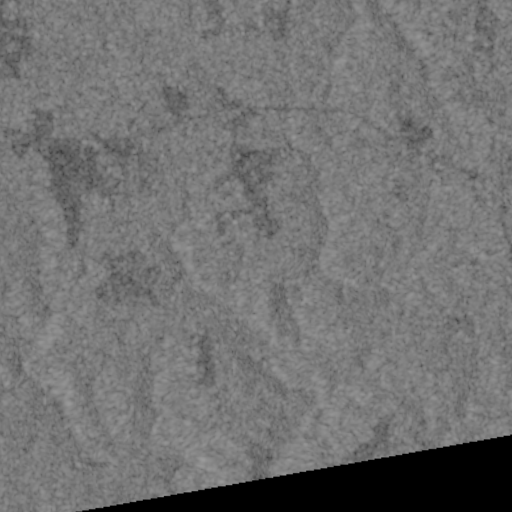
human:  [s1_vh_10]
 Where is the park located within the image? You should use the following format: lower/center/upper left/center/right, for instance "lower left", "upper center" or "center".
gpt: The park is located in the upper left of the image.
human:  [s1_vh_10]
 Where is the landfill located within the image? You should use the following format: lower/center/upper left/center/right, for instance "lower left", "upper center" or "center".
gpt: There is no landfill in the image.

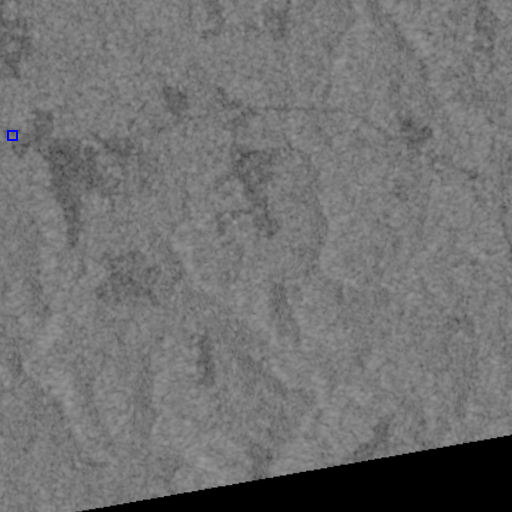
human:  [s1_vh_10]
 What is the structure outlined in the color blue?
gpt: The structure outlined in blue is a park.
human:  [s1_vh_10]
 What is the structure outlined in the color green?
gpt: There is no green outline.